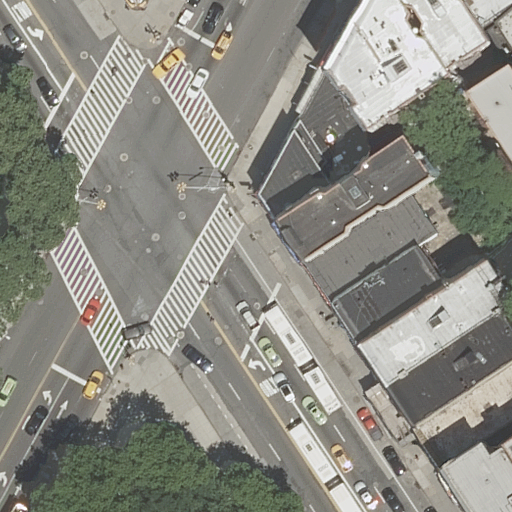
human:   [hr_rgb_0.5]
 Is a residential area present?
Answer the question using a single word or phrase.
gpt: yes

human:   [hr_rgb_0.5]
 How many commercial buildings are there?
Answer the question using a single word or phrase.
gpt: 0

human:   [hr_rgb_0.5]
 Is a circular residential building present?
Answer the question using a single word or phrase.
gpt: no

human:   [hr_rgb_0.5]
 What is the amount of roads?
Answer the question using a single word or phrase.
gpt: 4

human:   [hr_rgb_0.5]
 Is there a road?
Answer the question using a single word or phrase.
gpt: yes

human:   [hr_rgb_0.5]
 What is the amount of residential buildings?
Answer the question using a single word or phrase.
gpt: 15

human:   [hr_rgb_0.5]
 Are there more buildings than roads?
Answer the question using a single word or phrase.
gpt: yes

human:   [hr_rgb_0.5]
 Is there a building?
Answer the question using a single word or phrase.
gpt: yes

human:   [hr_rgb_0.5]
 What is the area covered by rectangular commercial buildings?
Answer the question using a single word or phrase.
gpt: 0m2

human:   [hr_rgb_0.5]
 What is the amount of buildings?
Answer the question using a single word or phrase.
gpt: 15

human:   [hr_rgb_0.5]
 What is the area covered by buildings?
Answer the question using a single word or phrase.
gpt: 3461m2

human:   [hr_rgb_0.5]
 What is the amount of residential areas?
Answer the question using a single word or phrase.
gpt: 1

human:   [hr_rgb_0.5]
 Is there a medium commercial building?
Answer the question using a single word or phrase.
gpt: no

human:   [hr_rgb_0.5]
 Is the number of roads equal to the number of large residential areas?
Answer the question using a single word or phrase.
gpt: no

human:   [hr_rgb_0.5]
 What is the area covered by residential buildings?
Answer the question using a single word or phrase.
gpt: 3461m2

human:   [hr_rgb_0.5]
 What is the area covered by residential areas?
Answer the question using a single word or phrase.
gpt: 100m2

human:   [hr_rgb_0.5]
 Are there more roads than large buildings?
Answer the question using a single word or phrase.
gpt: yes

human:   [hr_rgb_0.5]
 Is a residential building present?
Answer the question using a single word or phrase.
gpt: yes

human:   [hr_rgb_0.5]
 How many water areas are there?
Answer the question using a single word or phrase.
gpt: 0

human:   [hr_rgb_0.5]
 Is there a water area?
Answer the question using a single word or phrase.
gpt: no

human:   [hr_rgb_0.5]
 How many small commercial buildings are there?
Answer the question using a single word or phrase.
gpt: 0

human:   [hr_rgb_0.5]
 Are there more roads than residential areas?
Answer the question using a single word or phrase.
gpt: yes

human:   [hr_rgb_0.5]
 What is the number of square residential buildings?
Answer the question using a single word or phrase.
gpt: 0

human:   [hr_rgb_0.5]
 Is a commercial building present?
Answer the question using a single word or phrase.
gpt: no

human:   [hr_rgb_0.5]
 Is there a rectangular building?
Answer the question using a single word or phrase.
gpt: yes

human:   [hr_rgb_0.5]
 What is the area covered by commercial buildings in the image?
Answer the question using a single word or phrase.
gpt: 0m2

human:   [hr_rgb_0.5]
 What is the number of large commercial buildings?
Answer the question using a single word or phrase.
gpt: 0

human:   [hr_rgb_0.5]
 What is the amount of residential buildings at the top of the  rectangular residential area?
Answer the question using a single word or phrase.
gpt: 15

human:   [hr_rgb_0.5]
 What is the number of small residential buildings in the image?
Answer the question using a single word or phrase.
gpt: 3

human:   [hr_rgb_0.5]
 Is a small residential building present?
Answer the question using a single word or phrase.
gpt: yes

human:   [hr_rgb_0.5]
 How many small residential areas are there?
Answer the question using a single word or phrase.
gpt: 0

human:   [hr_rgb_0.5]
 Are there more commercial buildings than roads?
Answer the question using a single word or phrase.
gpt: no

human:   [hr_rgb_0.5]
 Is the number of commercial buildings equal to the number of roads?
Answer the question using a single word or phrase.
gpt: no

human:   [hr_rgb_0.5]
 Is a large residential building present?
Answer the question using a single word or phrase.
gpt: yes

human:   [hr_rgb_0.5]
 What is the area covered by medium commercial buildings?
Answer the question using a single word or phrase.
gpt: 0m2

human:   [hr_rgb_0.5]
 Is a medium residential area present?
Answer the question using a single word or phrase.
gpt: yes

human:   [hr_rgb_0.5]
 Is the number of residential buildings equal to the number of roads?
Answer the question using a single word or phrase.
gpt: no

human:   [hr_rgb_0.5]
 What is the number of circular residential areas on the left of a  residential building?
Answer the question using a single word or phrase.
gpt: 0

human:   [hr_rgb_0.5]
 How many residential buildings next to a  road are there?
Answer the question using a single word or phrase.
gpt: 15

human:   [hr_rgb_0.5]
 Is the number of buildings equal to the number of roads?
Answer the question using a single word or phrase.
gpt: no

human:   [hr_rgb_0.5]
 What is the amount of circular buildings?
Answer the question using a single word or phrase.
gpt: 0

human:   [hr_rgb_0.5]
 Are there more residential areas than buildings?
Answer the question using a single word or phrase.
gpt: no

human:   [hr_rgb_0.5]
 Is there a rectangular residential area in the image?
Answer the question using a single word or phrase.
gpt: yes

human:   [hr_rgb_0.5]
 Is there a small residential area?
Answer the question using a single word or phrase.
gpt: no

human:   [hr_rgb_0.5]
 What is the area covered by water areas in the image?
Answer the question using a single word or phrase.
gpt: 0m2

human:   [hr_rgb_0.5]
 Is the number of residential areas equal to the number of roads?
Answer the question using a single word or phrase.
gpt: no

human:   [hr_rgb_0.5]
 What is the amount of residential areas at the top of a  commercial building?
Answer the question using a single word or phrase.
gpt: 0

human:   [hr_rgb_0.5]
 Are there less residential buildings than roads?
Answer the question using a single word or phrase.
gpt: no

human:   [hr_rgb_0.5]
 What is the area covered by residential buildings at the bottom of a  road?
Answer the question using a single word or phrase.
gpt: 1649m2

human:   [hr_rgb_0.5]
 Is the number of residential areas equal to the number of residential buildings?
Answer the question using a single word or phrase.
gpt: no

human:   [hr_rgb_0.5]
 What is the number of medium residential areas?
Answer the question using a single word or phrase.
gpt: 1

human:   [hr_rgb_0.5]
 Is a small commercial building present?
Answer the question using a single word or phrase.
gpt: no

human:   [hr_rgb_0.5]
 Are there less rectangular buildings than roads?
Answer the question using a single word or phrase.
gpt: no

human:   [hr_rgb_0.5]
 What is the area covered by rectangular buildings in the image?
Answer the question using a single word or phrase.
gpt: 1820m2

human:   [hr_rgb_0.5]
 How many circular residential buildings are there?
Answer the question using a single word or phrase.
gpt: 0

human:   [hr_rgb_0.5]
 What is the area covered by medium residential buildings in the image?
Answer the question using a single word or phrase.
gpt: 2619m2

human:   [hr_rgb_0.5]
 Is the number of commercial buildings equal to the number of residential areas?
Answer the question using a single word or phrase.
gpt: no

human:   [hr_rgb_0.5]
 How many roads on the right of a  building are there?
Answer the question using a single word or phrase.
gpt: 0

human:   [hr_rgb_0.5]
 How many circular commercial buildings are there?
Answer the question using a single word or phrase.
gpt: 0

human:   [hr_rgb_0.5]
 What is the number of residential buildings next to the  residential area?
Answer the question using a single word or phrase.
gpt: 15

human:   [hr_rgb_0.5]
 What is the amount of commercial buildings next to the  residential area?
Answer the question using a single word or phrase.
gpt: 0

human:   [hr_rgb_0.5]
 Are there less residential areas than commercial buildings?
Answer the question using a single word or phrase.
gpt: no

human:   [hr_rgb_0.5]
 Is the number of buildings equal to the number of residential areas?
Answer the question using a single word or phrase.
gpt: no

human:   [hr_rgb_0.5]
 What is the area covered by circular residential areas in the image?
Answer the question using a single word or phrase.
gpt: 0m2